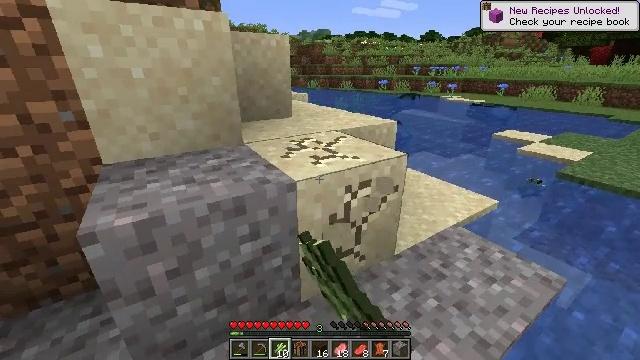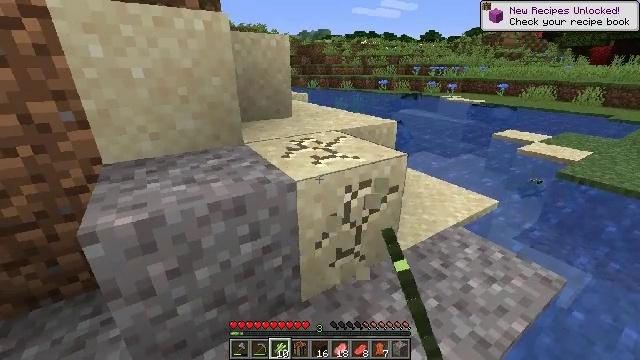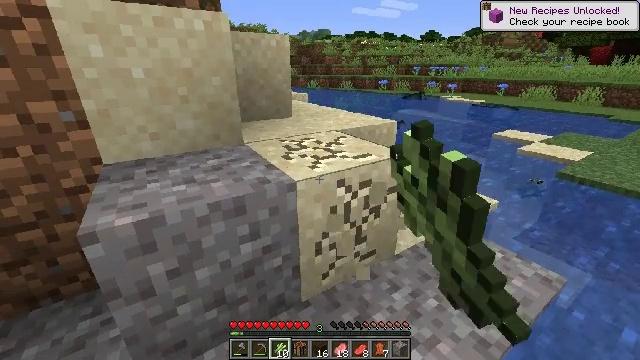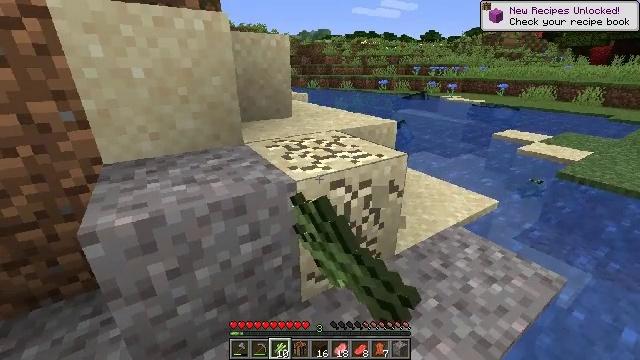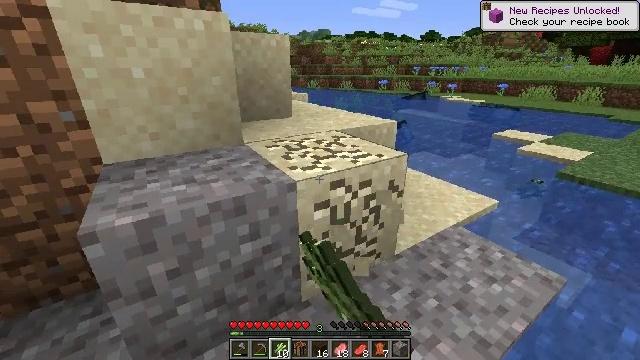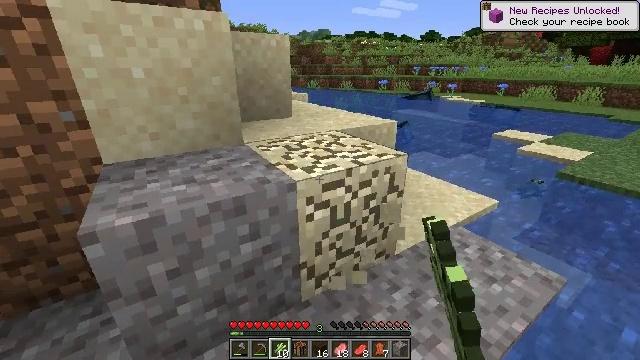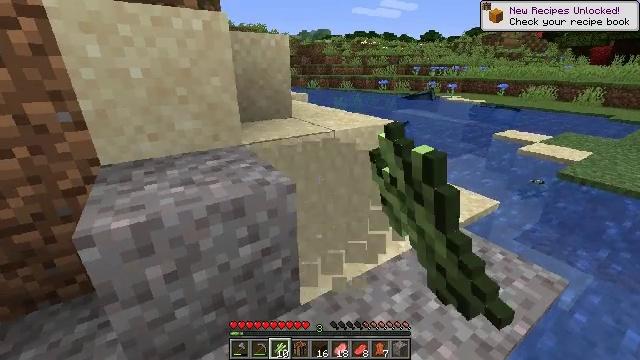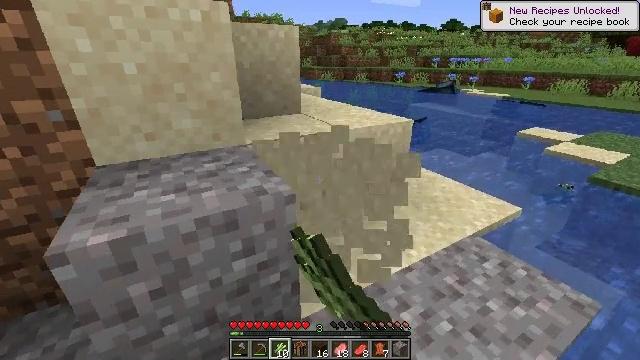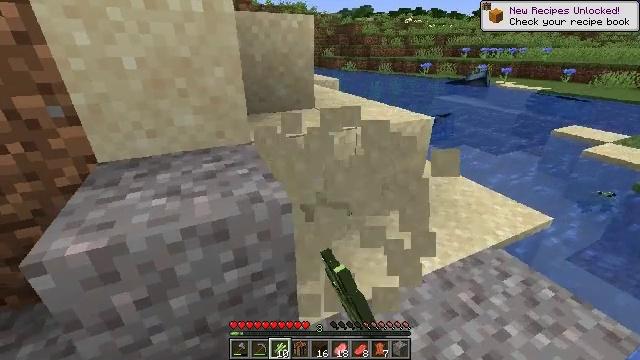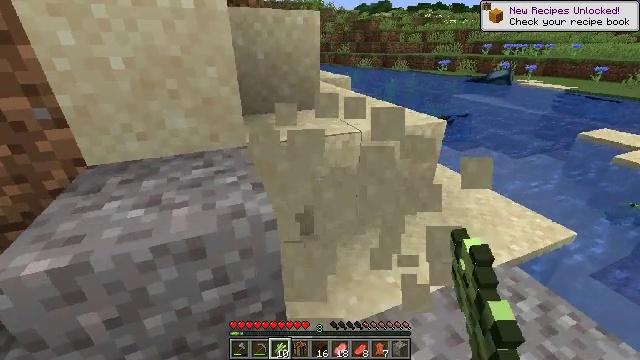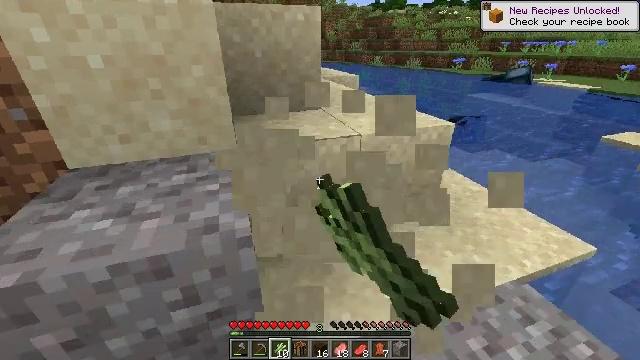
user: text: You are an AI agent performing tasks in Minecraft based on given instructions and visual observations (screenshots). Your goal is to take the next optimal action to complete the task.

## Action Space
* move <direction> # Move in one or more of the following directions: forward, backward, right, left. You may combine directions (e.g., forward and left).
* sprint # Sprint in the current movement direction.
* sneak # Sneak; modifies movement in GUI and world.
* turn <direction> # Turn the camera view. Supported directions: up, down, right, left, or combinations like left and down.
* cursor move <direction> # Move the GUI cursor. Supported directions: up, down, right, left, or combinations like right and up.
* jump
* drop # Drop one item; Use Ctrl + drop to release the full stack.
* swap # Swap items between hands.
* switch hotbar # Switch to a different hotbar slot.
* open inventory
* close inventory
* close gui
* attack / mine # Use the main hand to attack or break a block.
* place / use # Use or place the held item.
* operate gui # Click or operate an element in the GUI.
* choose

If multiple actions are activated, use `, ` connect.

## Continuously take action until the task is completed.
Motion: motion action
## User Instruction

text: Collect sand to make glass.
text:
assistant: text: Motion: attack / mine
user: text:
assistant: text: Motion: attack / mine
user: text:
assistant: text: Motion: attack / mine
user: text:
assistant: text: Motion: attack / mine
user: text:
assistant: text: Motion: attack / mine
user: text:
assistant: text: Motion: move forward, attack / mine
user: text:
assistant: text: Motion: move forward and move right, turn left and down, attack / mine
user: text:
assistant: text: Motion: move forward and move right, turn left and down, attack / mine
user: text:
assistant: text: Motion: move forward and move right, turn left, attack / mine
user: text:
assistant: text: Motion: move forward and move right, turn left, attack / mine
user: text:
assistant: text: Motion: attack / mine